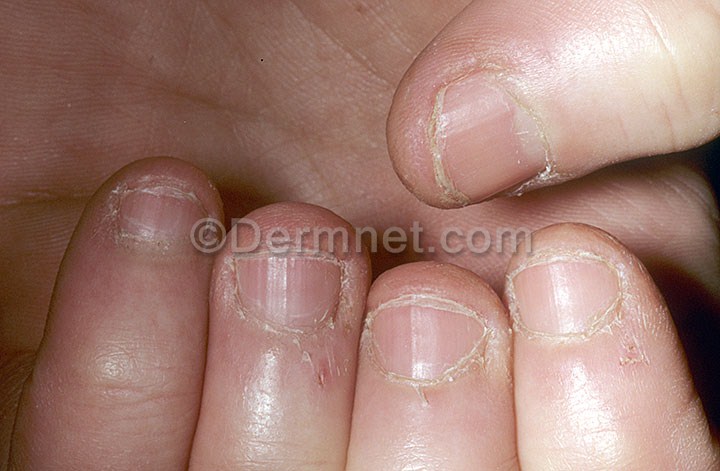
Disease: Nail Fungus and other Nail Disease